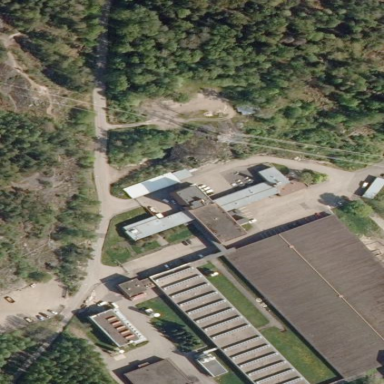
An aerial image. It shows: Water works facility.